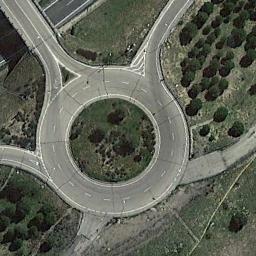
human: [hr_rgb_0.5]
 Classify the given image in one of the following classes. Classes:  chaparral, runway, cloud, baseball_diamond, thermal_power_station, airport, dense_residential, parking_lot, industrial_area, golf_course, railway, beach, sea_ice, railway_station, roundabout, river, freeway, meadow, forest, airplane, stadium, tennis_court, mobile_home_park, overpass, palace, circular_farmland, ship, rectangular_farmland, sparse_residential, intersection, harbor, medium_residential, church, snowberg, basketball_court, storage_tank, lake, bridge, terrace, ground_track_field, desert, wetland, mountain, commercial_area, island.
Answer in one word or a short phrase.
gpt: roundabout